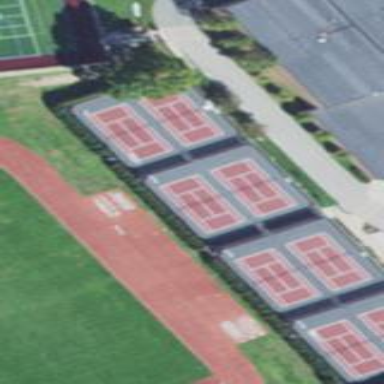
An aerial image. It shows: Tennis court on the leisure land pitch.